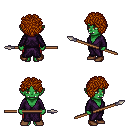
a pixel art fantasy rpg character, female body template, orc, green skin, purple robe, red pants, brunette curly afro hairstyle, brown shoes, spear, four views (front, back, left, right), 2x2 character sprite sheet, small pixel art, hard edges, no anti-aliasing